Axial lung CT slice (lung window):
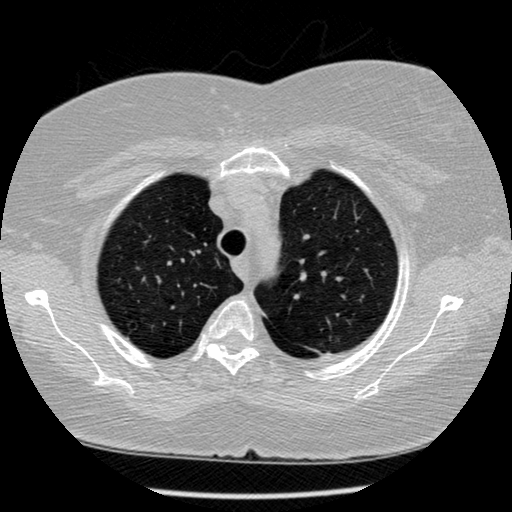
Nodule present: no